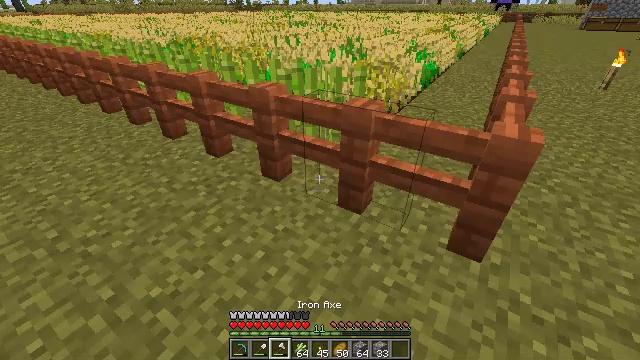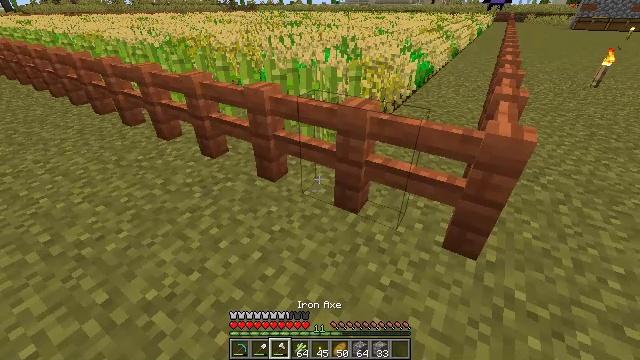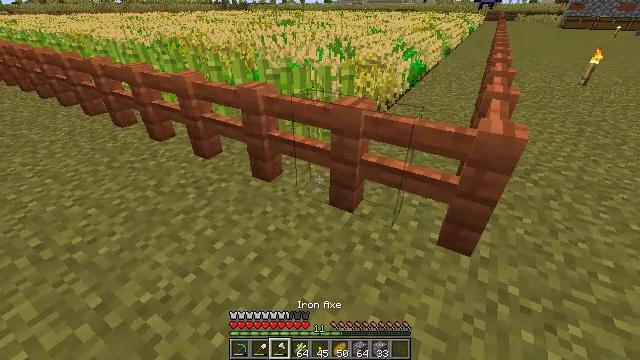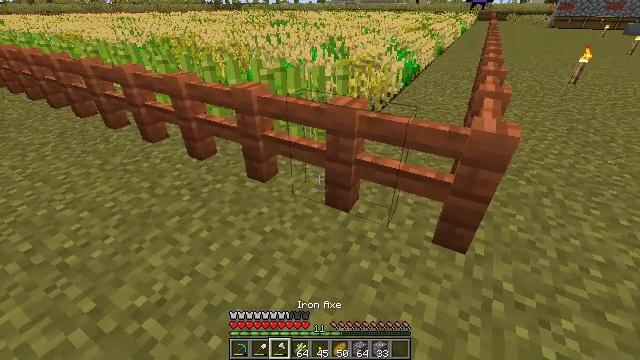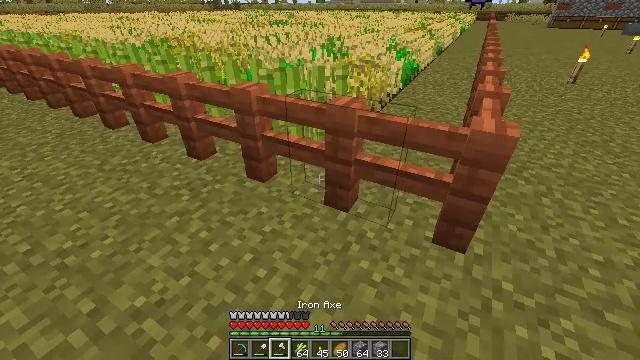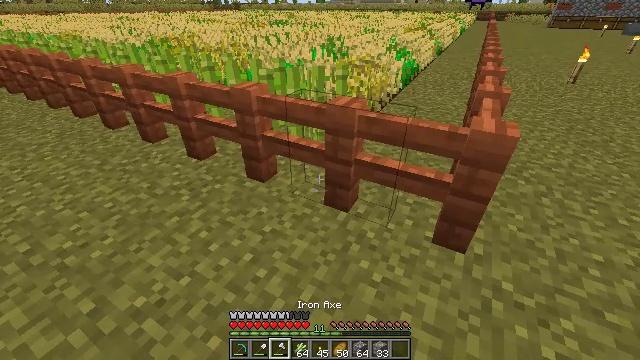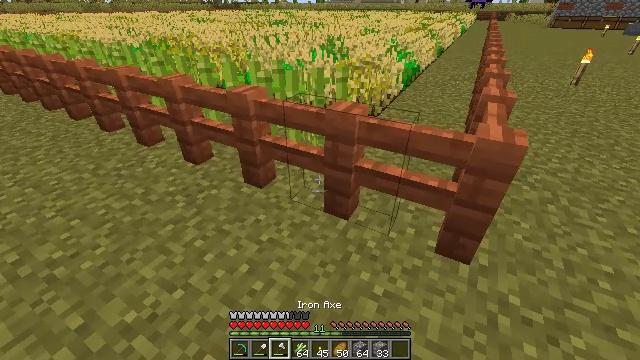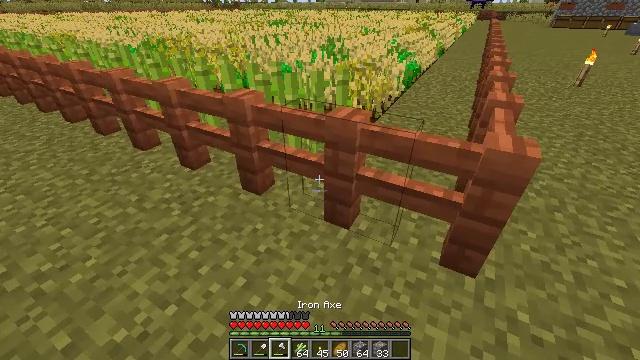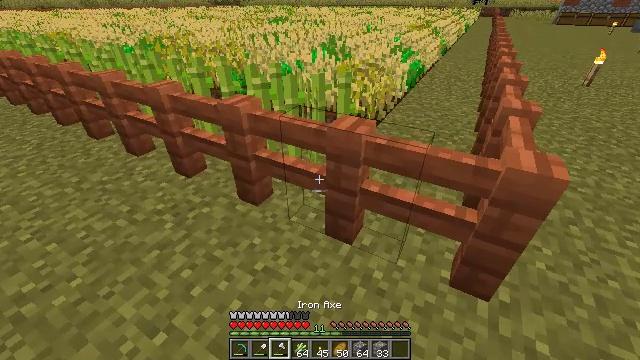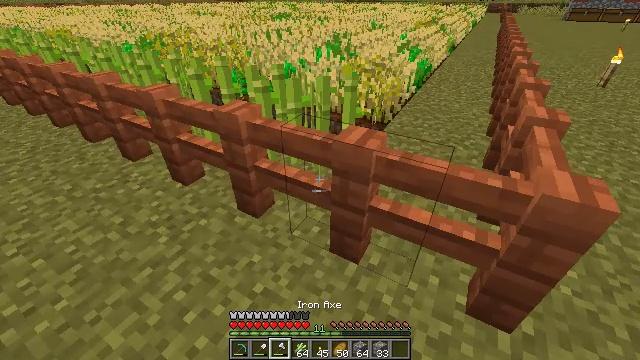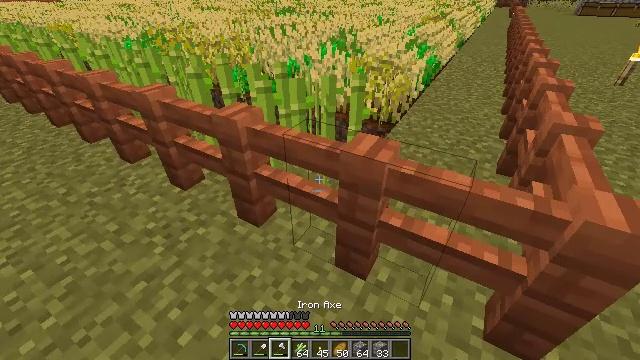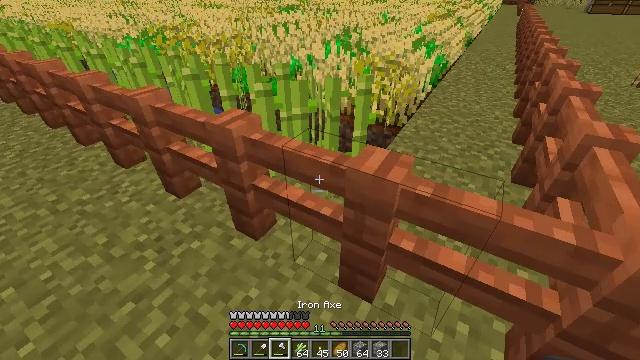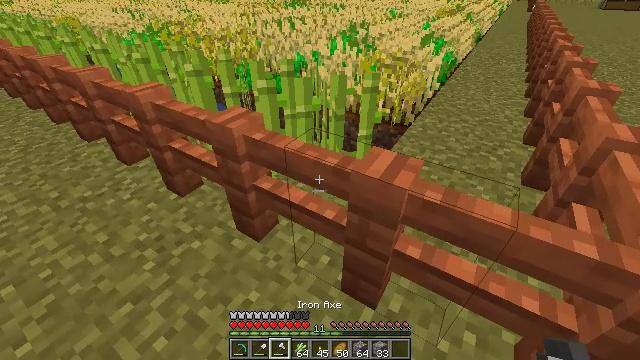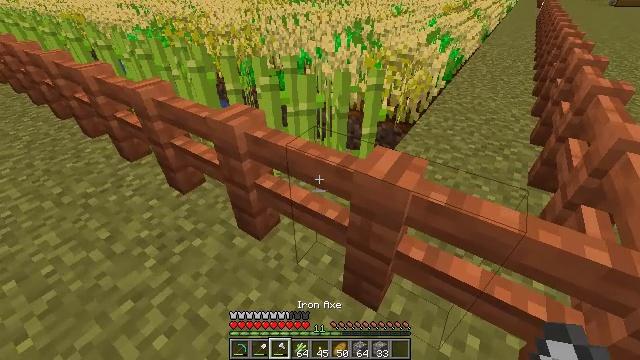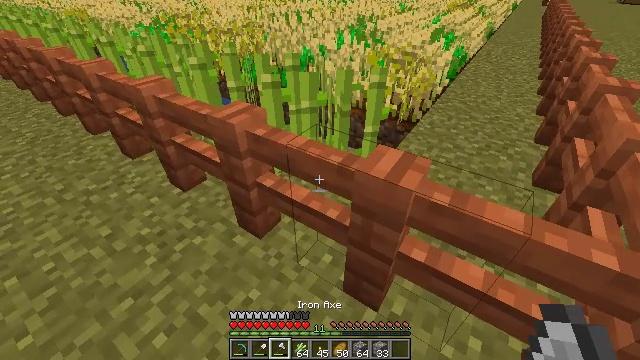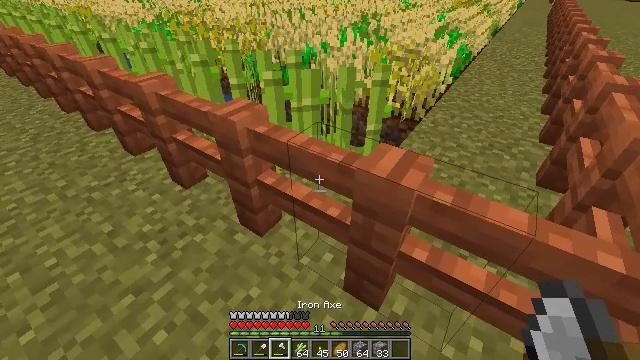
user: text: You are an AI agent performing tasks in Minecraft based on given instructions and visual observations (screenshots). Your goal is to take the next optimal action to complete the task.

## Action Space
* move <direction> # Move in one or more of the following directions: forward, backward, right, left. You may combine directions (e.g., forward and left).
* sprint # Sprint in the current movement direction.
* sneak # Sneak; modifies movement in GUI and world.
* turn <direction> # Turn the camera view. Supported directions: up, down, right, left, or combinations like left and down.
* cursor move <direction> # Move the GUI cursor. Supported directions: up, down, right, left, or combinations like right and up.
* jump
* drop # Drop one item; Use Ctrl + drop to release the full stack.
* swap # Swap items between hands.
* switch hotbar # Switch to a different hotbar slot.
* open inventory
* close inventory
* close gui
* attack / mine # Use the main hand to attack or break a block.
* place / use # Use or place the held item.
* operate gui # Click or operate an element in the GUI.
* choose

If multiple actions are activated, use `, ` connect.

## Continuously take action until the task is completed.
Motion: motion action
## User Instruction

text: Gather the acacia fence.
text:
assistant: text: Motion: turn right
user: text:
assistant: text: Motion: turn right
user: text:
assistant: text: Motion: turn right
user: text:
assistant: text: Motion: no_op
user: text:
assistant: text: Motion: no_op
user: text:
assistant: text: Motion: move forward
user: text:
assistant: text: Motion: move forward
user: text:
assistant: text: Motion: move forward
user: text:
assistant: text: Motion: move forward
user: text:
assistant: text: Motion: move forward
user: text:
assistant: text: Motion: no_op
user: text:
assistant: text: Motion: turn left
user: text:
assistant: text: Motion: no_op
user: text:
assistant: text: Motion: no_op
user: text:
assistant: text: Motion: no_op
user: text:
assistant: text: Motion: no_op
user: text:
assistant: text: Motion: no_op
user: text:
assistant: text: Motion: no_op
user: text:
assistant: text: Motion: no_op
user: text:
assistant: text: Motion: no_op
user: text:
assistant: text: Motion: no_op
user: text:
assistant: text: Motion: no_op
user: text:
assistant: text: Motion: no_op
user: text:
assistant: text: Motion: no_op
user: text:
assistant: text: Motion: no_op
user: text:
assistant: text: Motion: turn left
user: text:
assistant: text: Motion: turn left
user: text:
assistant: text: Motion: no_op
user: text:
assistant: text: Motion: no_op
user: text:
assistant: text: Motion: no_op